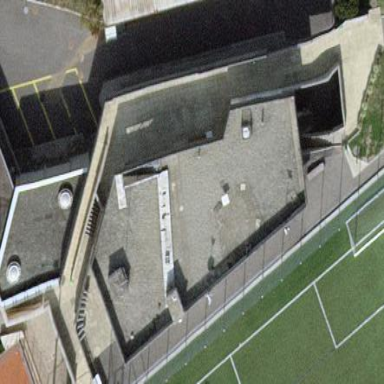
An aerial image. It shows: View of roof of building.